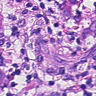
Metastatic tissue present: yes